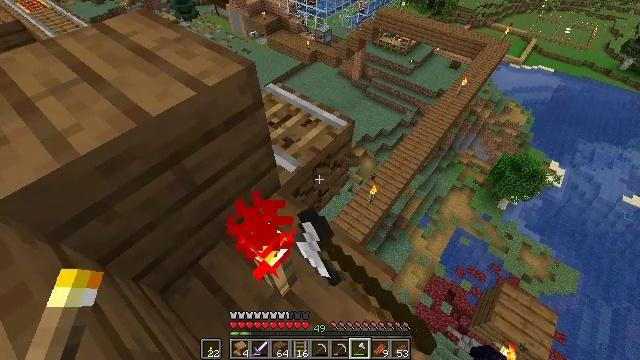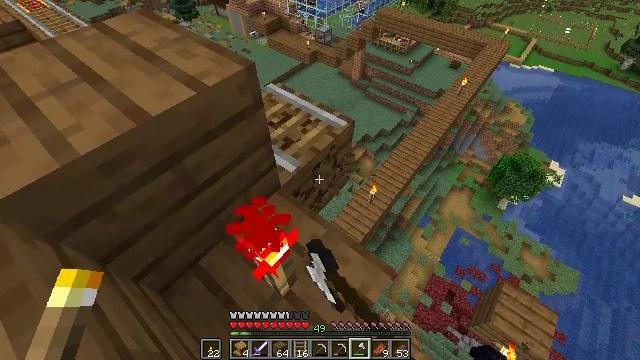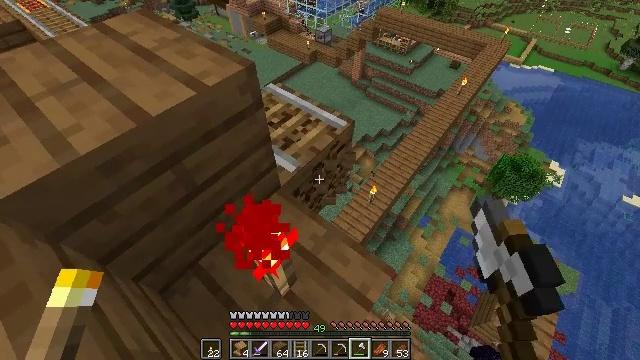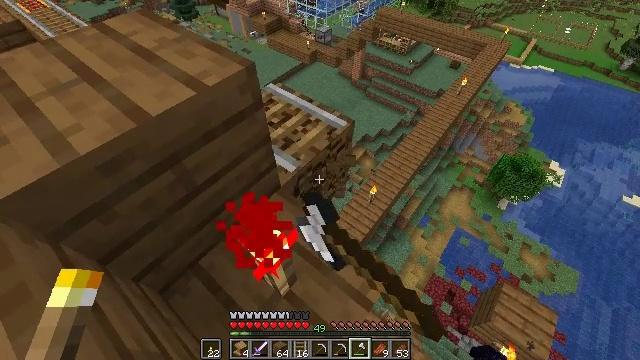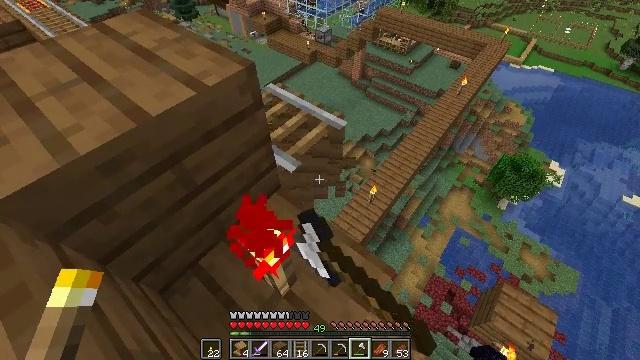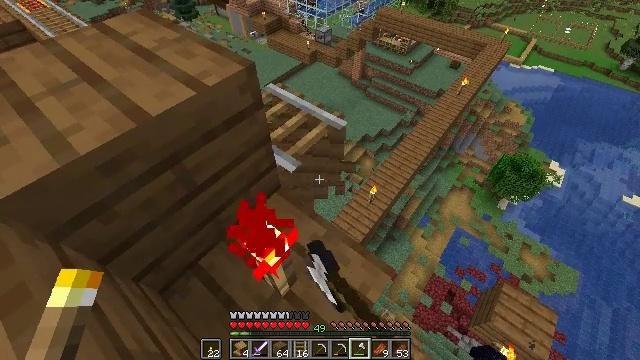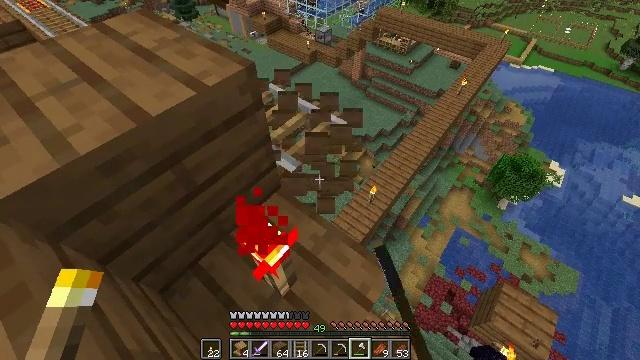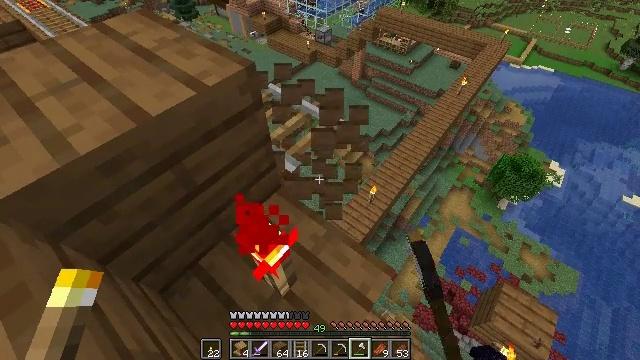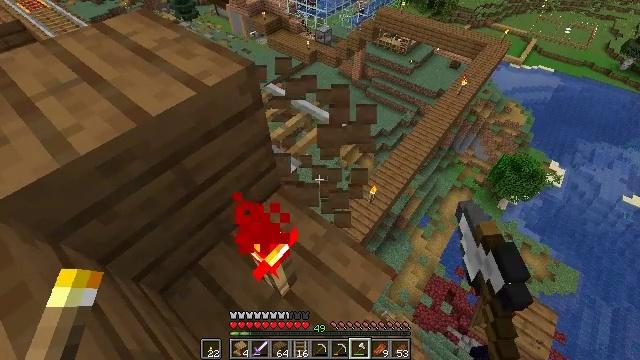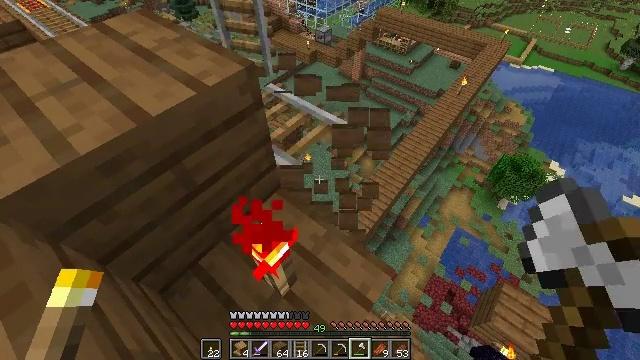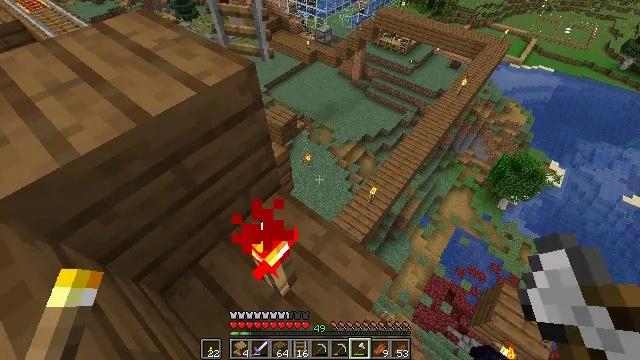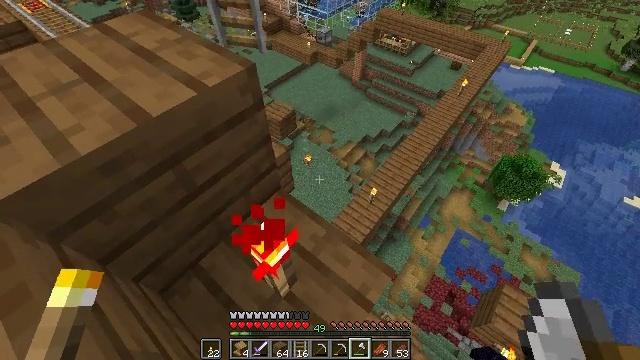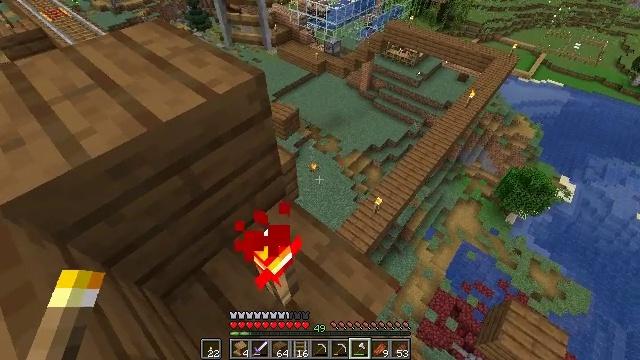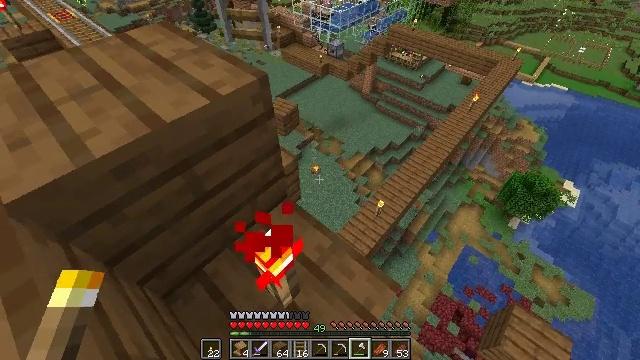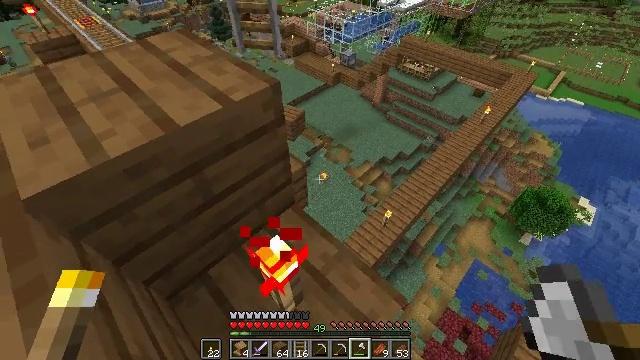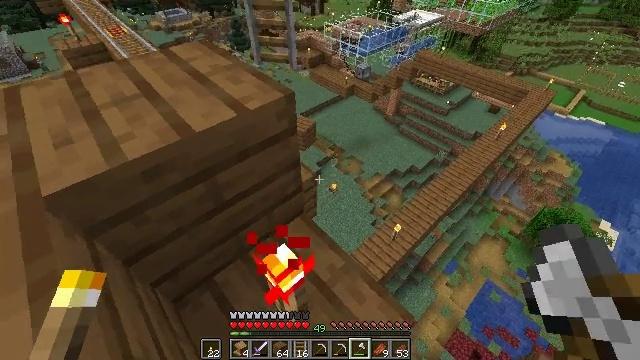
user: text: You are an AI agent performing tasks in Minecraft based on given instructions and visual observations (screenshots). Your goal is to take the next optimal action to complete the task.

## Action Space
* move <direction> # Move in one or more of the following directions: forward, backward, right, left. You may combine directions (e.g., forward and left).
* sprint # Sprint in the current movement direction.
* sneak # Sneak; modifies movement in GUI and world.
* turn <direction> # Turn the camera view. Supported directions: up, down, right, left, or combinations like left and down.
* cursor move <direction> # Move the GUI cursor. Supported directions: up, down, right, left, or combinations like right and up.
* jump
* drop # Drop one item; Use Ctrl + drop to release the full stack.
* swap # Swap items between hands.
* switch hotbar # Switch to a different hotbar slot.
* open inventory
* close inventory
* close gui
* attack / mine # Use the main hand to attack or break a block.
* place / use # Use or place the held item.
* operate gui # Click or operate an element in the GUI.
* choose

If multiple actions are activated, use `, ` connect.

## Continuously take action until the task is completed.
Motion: motion action
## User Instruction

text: Collect spruce planks from an old building.
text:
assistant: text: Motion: attack / mine
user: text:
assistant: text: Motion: attack / mine
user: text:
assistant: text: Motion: attack / mine
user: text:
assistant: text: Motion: attack / mine
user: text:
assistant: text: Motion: attack / mine
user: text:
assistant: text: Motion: attack / mine
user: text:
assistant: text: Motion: attack / mine
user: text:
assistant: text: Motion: attack / mine
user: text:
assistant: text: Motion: attack / mine
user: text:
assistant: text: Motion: attack / mine
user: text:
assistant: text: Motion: attack / mine
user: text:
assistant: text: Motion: turn left and up
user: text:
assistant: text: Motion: no_op
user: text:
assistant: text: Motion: turn left and up
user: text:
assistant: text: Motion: turn left and up
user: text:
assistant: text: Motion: turn left and up
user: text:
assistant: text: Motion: turn left and up
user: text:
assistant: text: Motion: no_op
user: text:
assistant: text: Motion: no_op
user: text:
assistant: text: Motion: no_op
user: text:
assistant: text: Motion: move forward
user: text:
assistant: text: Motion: move forward
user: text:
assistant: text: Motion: move forward
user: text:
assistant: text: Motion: no_op
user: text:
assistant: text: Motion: turn down
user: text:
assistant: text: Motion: turn down
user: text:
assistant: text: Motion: turn down
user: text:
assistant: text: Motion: sneak, turn down
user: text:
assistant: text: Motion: sneak
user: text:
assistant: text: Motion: move right, sneak, turn left and down